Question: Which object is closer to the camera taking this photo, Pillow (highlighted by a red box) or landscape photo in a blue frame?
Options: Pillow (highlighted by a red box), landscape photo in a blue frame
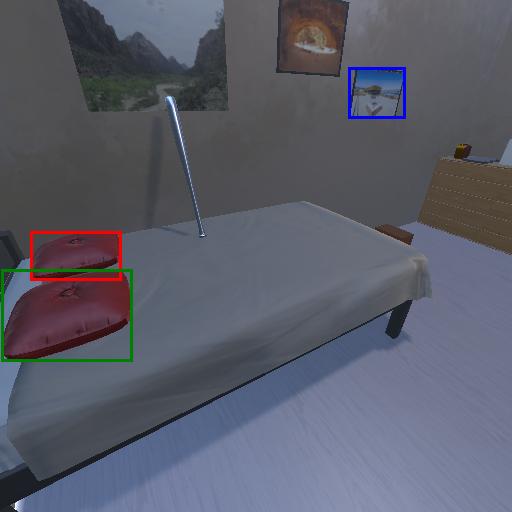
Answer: Pillow (highlighted by a red box)